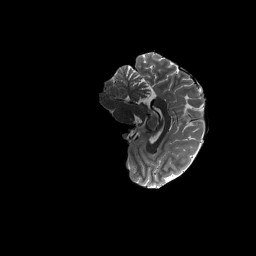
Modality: T2w
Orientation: sagittal
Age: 19
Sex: female
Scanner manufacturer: siemens
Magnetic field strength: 3 T
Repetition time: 3.2 s
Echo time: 0.564 s